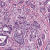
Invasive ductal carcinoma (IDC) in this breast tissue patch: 1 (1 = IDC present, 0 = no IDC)